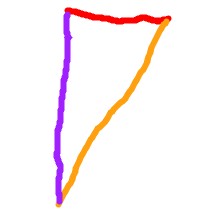
Shape: triangle